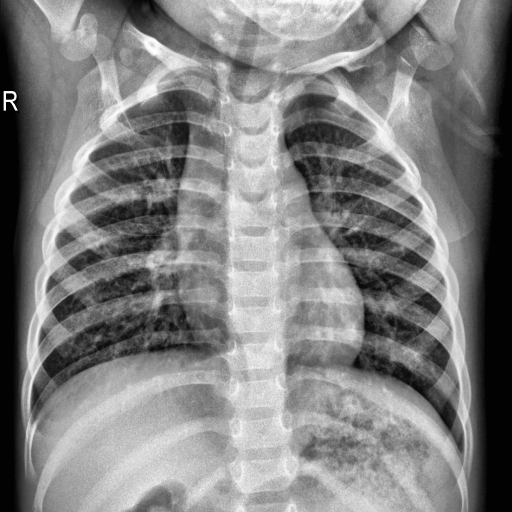
Finding: NORMAL